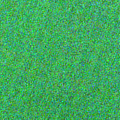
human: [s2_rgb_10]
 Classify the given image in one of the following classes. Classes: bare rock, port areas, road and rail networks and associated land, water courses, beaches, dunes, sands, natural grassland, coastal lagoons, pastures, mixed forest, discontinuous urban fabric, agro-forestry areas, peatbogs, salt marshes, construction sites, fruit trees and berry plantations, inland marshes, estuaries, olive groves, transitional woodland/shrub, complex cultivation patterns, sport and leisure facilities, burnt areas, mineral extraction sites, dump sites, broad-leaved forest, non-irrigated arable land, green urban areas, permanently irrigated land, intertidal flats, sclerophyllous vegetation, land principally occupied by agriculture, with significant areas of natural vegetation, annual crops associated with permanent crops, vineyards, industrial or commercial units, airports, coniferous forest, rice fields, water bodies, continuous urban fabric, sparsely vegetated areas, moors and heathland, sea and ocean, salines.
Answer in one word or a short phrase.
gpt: sea and ocean